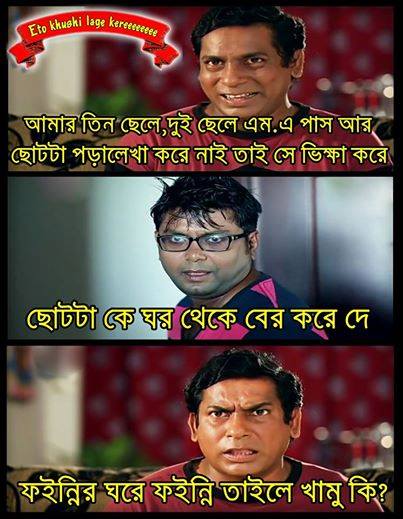
Caption: আমার তিন ছেলে, দুই ছেলে এম.এ পাস আর ছোটটা পড়ালেখা করে নাই তাই সে ভিক্ষা করে ছোটটা কে ঘর থেকে বের করে দে ফইন্নির ঘরে ফইন্নি তাইলে খামু কি?
Label: hate